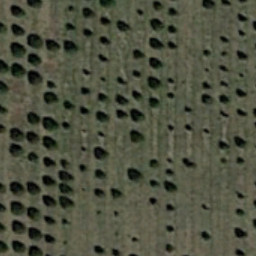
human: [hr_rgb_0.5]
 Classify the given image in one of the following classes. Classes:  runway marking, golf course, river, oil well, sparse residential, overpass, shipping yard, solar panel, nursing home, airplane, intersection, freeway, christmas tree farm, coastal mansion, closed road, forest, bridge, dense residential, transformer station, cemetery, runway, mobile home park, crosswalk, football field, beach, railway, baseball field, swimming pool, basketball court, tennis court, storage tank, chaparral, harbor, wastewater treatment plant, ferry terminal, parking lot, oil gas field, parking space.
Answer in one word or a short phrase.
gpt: christmas tree farm